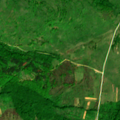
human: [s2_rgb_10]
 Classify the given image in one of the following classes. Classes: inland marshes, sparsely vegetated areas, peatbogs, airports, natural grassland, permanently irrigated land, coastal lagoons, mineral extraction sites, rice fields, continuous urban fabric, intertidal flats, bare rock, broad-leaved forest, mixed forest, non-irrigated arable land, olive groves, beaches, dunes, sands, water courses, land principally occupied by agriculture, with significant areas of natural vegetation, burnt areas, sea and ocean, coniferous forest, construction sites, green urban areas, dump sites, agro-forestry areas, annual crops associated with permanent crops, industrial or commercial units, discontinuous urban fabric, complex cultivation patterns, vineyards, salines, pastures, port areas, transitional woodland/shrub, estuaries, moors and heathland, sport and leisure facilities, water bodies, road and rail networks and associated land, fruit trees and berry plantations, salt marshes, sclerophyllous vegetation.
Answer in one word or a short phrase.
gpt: pastures, complex cultivation patterns, land principally occupied by agriculture, with significant areas of natural vegetation, broad-leaved forest, transitional woodland/shrub